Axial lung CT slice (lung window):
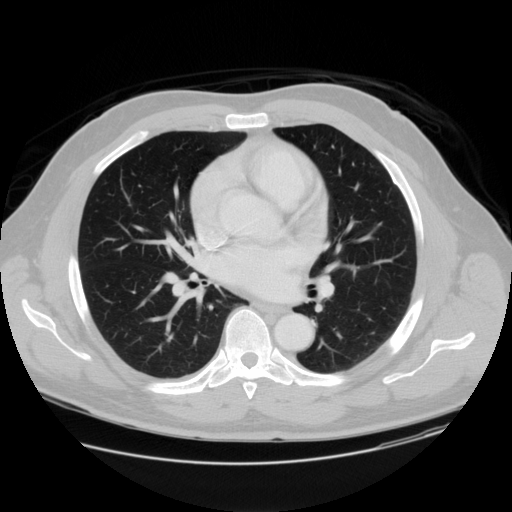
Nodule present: no